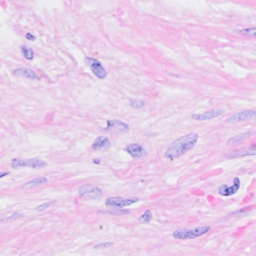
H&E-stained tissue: Breast